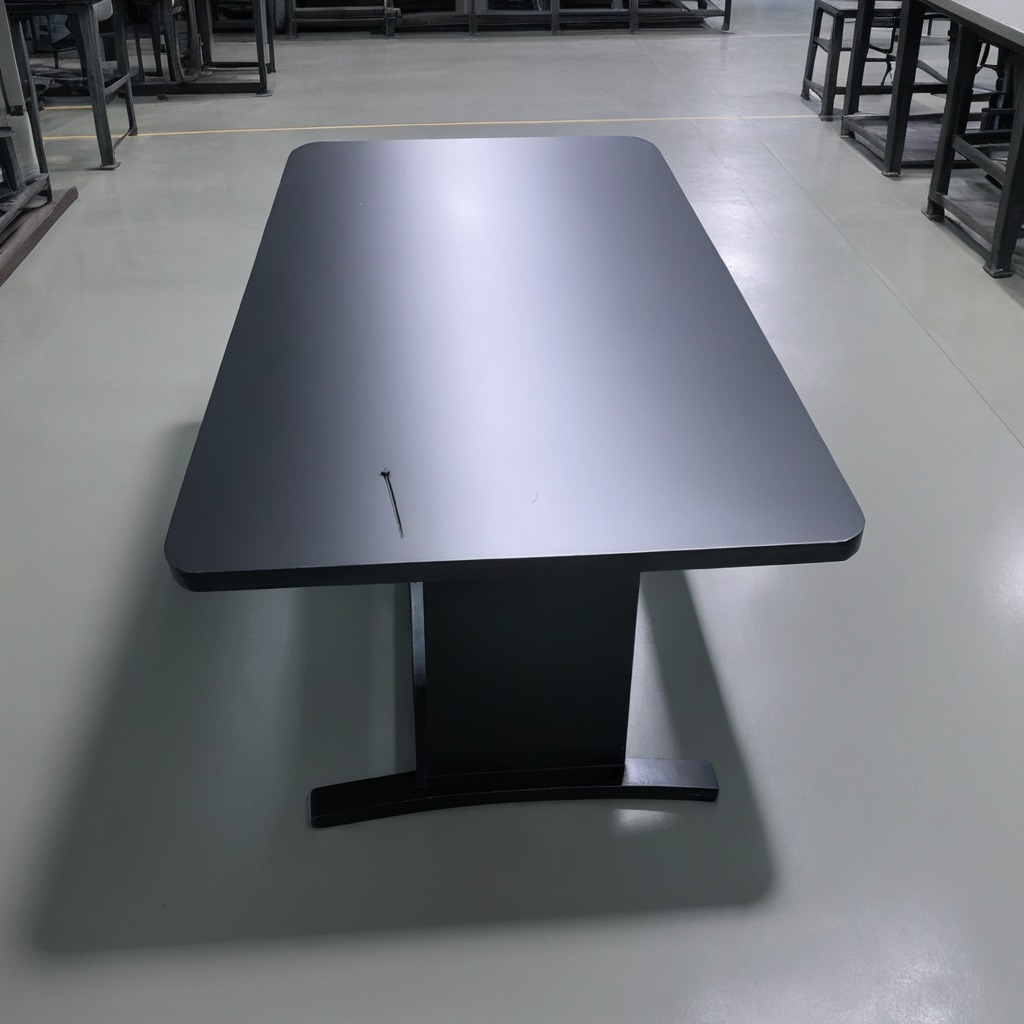
A nail is lying on the tabletop.